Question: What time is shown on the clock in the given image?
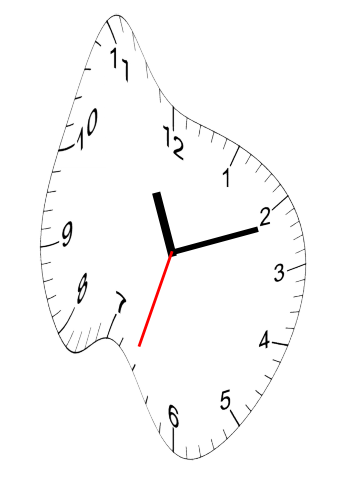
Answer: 11:11:33